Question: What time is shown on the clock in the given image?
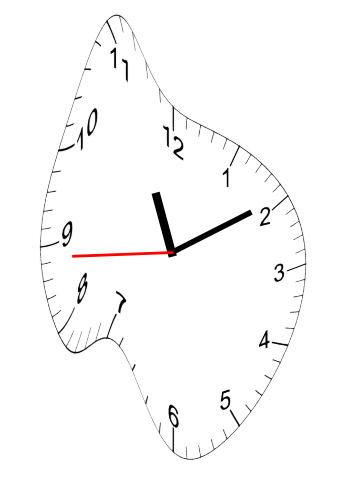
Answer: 11:09:44